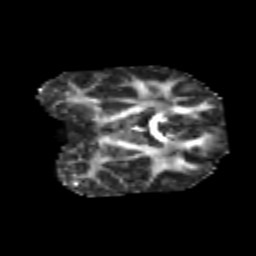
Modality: FA
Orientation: coronal
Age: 6
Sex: female
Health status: healthy